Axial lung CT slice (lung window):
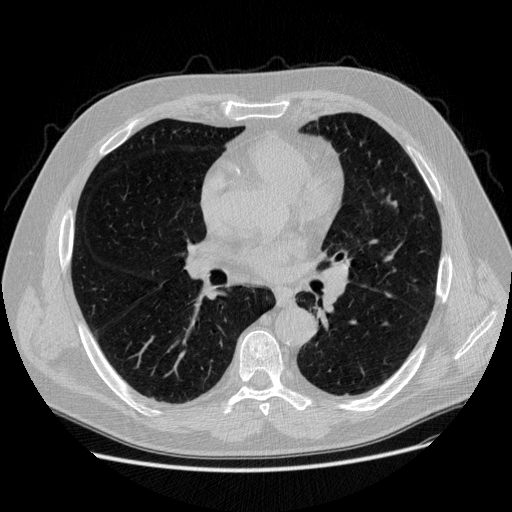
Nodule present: no